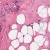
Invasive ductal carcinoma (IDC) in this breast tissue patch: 0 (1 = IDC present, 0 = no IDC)